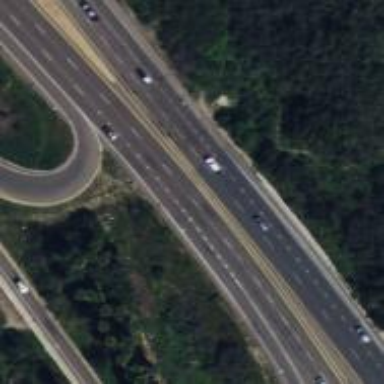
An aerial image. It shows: Expressway with asphalt surface classified as trunk highway.